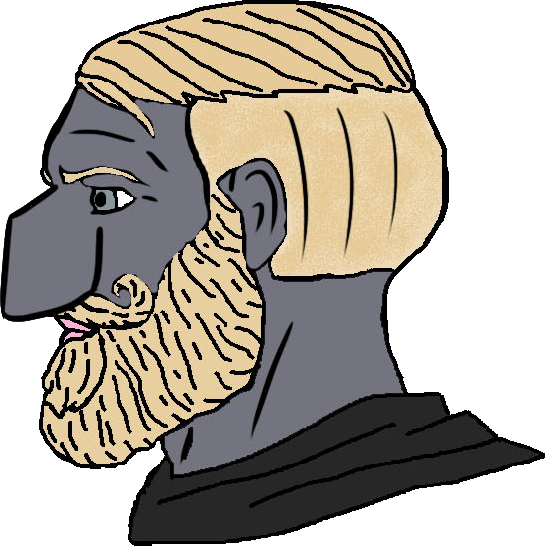
Label: 4_Yes_Chad